Brain MRI, t1w sequence, axial 2D slice.
Patient: age 33, sex F, weight 95 kg, height 1.95 m
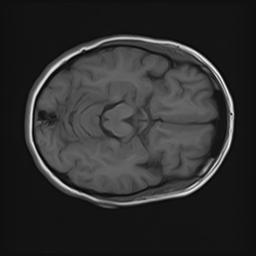